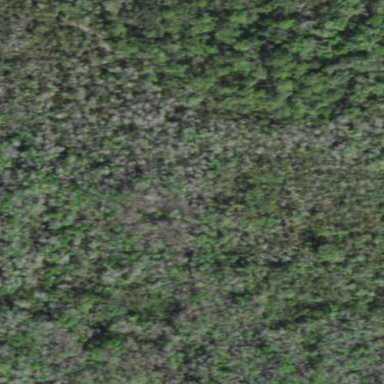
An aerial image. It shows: Mixed woodland with variety of leaf types and cycles.